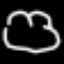
Label: frog